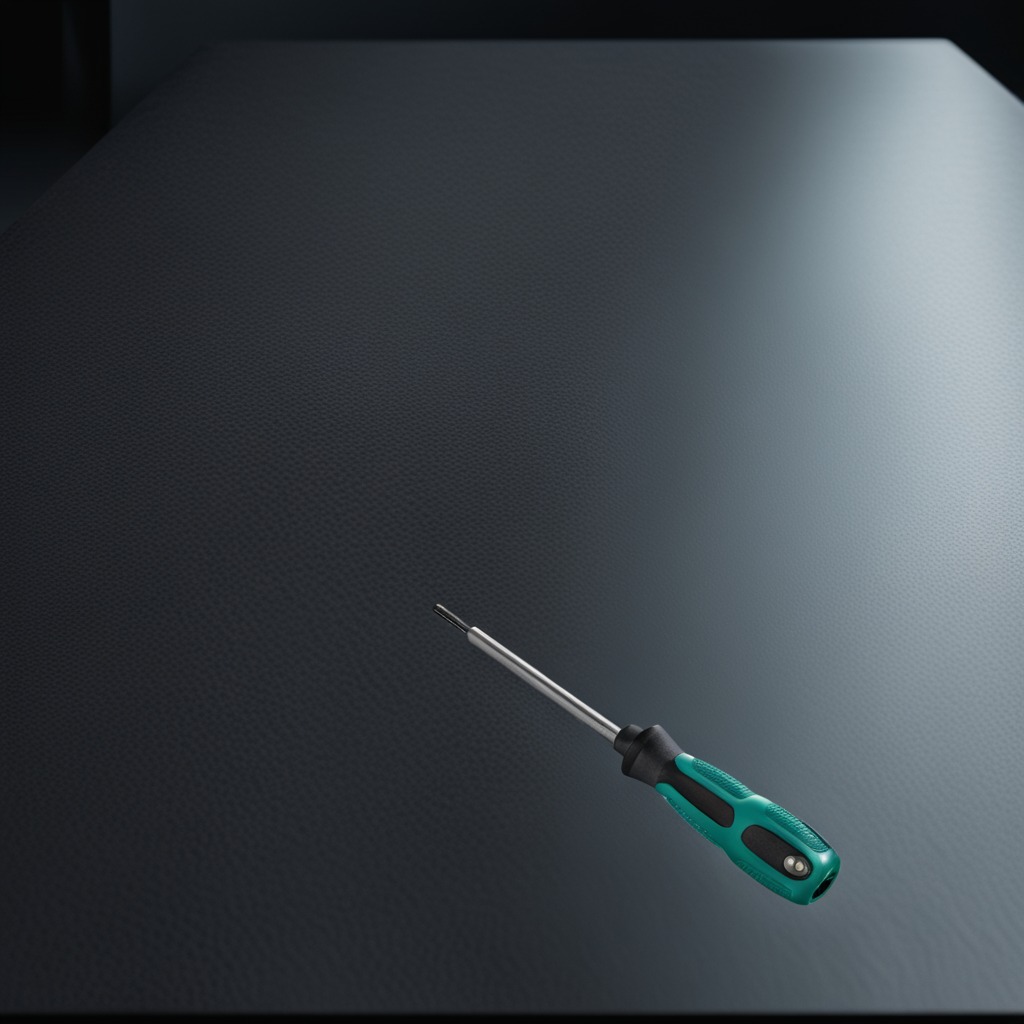
A screwdriver is lying on the clean granite table inside a workshop at night.